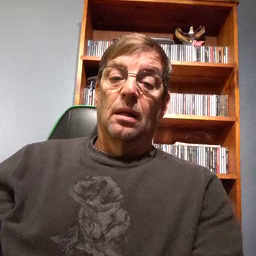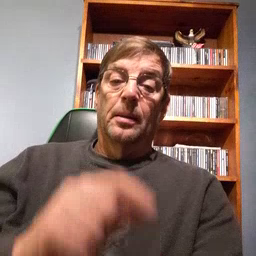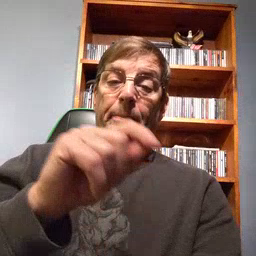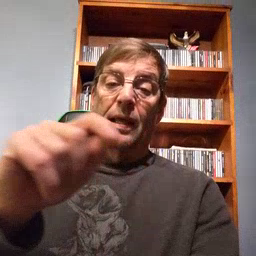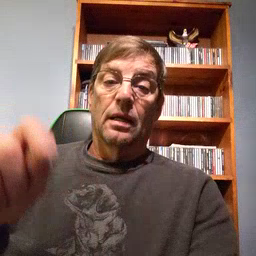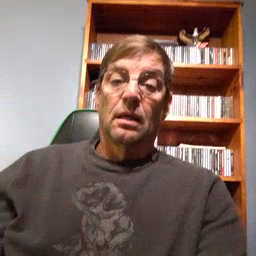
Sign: pen